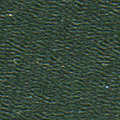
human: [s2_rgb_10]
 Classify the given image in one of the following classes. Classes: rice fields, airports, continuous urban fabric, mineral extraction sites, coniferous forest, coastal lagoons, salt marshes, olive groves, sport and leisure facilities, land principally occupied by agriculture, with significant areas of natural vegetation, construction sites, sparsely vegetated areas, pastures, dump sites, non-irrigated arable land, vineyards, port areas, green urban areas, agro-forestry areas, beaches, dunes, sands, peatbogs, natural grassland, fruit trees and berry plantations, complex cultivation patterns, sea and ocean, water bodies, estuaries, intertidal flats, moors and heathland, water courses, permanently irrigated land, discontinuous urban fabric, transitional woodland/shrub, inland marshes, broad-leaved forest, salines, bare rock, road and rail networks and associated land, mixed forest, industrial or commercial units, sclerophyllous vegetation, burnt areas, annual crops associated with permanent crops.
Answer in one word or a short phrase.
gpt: sea and ocean